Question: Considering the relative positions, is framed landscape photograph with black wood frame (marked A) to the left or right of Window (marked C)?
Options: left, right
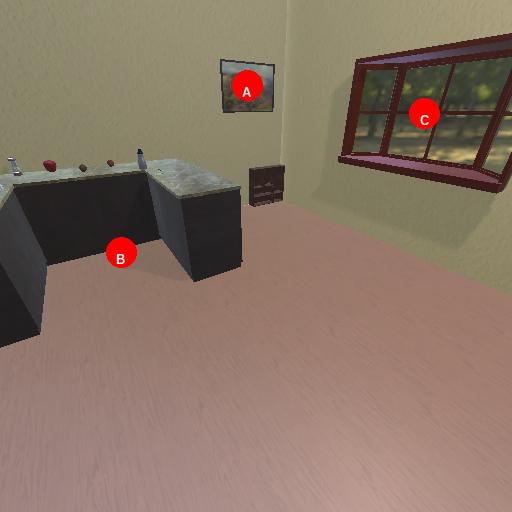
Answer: left